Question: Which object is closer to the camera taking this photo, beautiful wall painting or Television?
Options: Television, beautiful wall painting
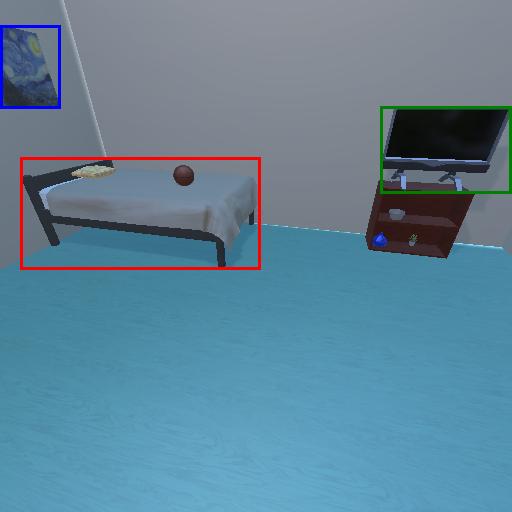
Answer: Television